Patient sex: M
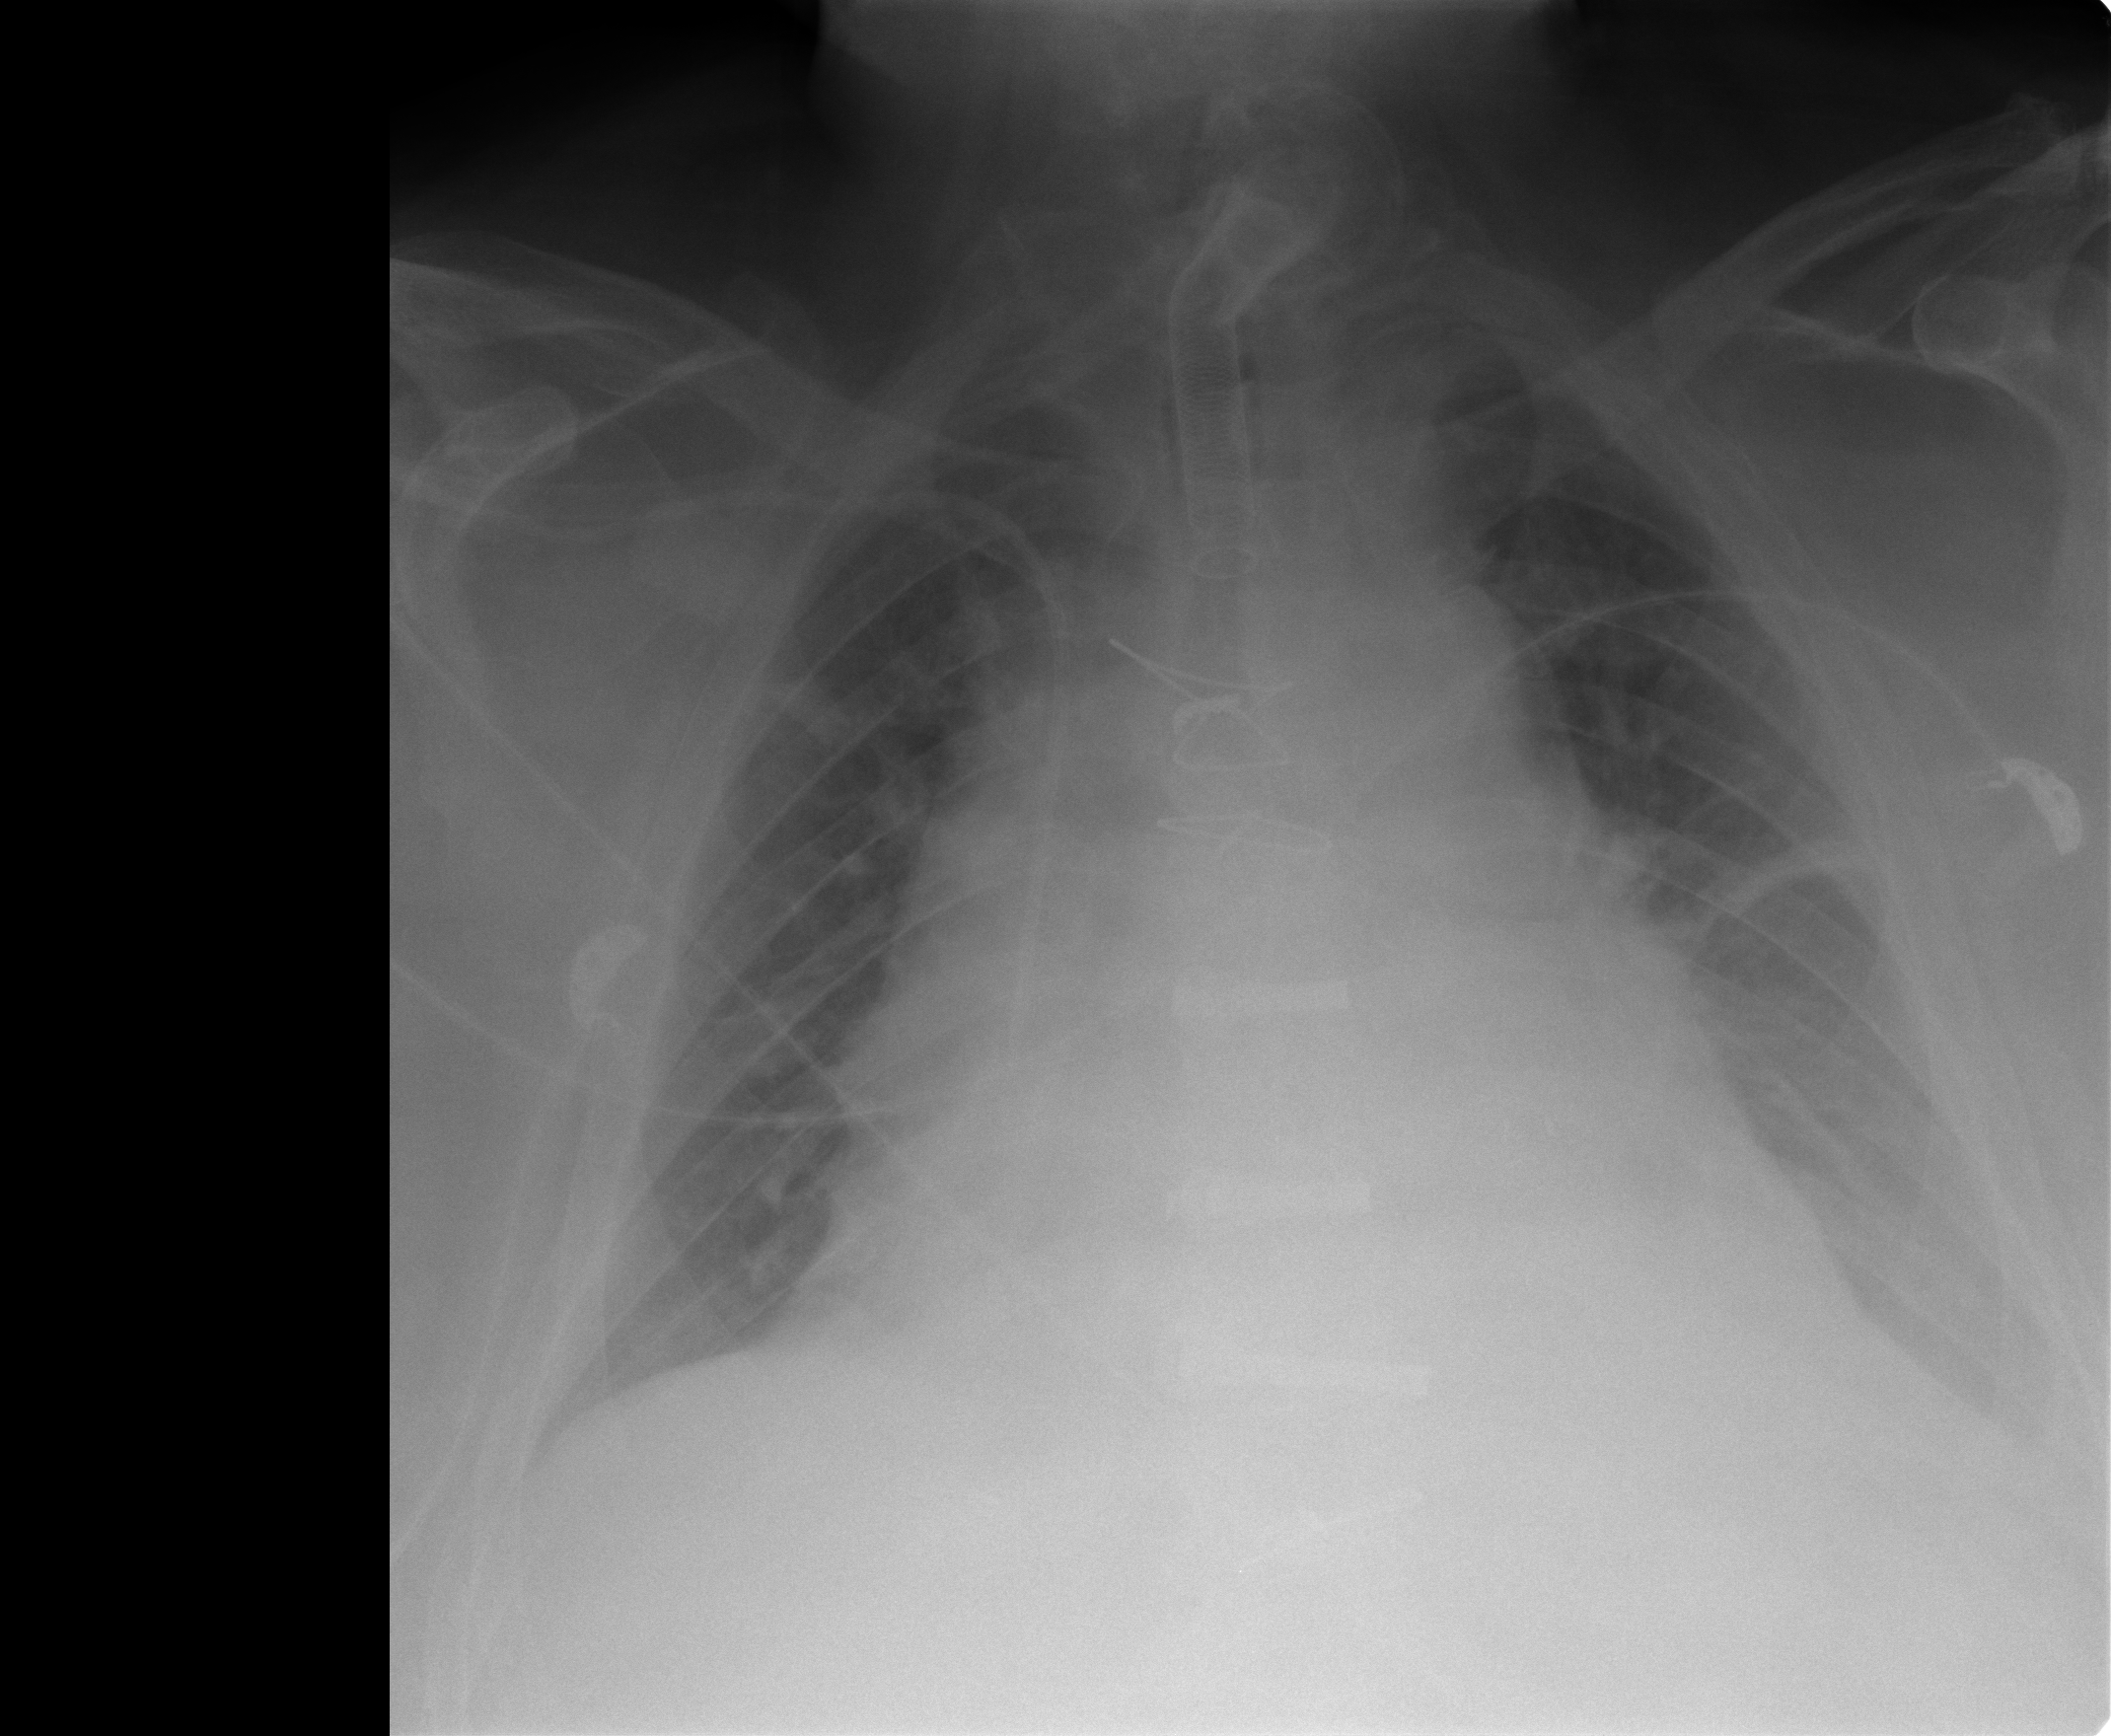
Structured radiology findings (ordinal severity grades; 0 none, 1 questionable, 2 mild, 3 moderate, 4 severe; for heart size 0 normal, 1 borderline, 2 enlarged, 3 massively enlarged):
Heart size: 3
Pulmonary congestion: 2
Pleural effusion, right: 1
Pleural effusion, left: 2
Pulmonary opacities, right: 0
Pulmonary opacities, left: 0
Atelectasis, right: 2
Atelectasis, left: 2